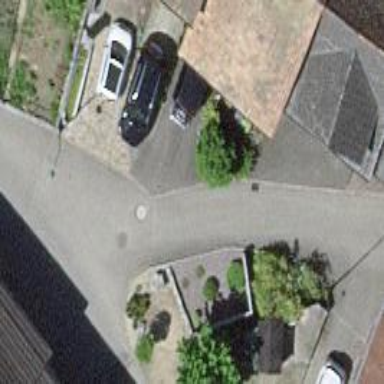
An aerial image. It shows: Residential road with asphalt surface and no sidewalk.